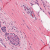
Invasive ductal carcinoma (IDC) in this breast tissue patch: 1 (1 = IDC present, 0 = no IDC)